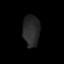
Tissue: skin
Cell type: Epithelial cells
Senescence score: 0.176
Nuclear area (px): 515
Mean DAPI intensity: 40.627